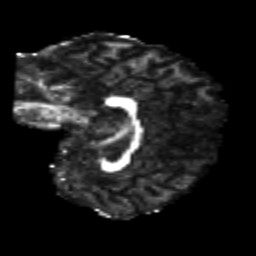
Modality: FA
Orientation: sagittal
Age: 24
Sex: female
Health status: healthy
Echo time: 0.074 s